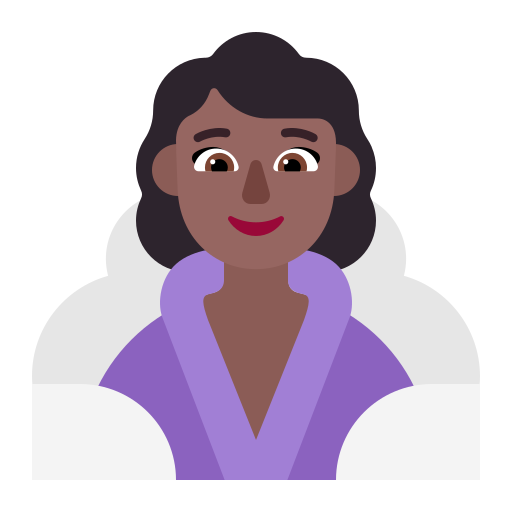
woman in steamy room flat  dark